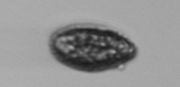
Label: Pseudochattonella_farcimen